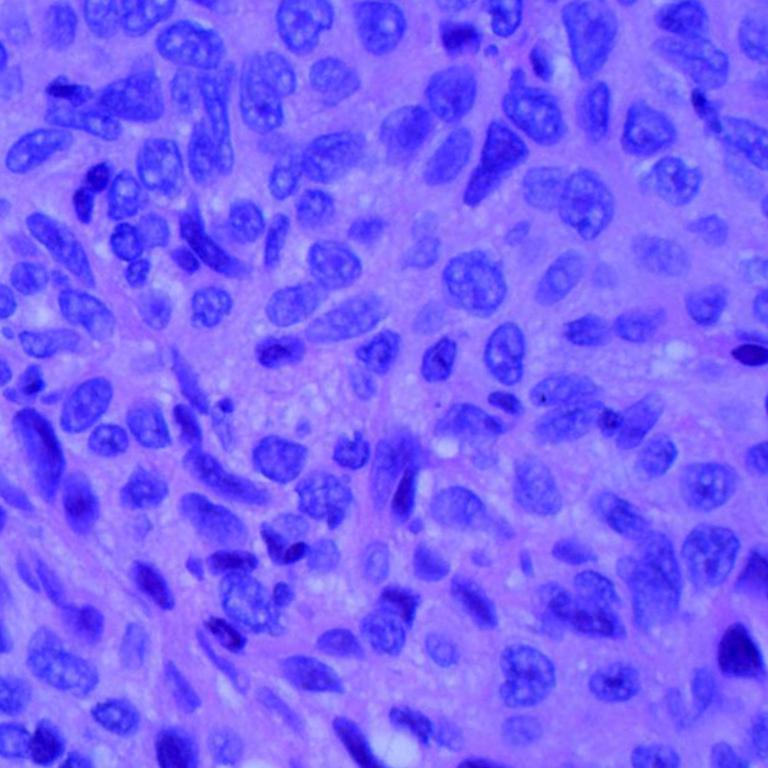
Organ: lung
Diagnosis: squamous carcinomas